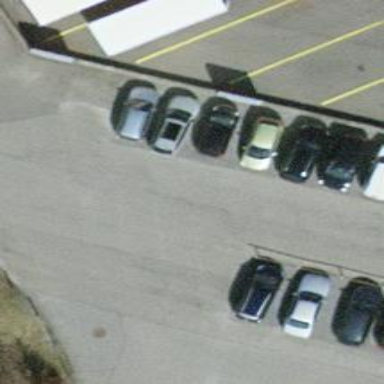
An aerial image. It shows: Parking aisle designated as service road.